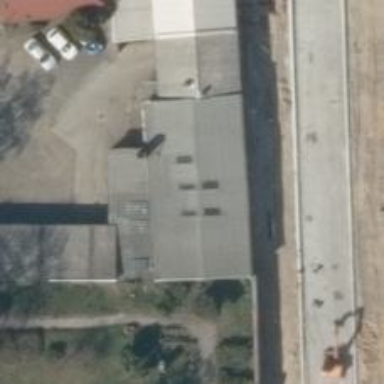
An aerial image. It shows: Car repair shop.